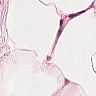
Metastatic tissue present: no